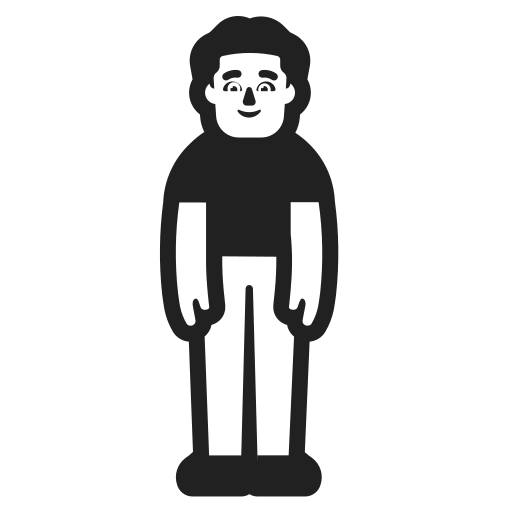
man standing high contrast default